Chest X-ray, PA view. Patient: 57 years old, sex M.
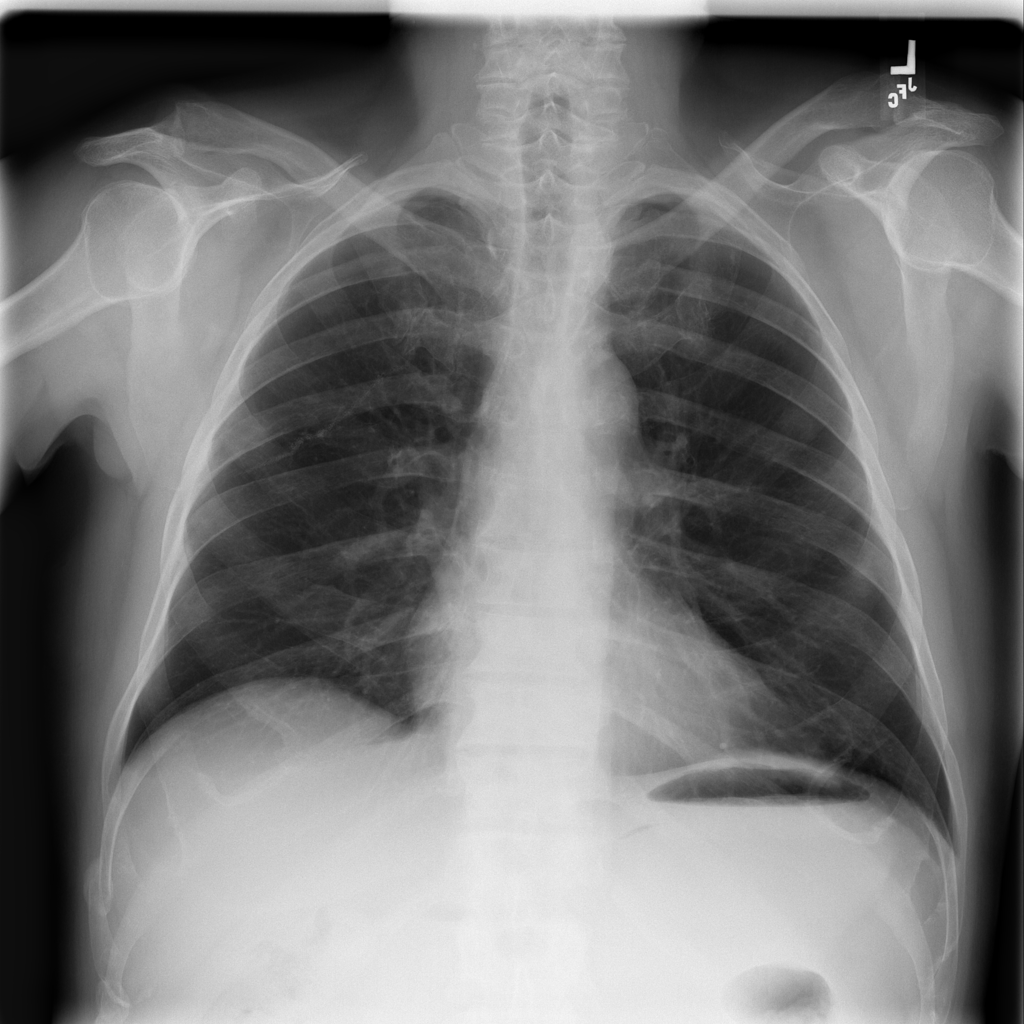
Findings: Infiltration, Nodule